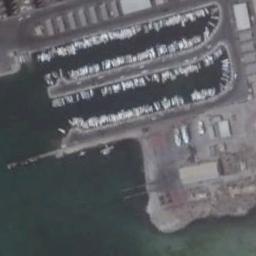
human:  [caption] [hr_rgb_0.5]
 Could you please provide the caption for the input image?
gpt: Lots of ships are in the harbor .

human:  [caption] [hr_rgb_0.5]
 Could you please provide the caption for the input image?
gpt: Many ships are neatly arranged on the sea by the road surrounded by the harbor .

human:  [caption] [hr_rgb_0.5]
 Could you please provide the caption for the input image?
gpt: The harbor with lots of neatly docked boats is surrounded by some open areas and some boats are in the open area on the shore .

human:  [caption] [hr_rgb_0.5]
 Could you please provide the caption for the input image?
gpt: The ship stopped in good order at the harbor .

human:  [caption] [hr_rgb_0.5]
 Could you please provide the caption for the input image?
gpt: There are many ships docked neatly at the harbor .